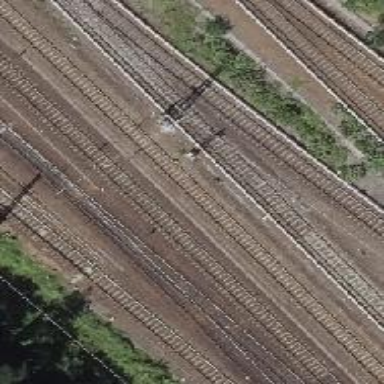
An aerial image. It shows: Railway signal.